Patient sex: F
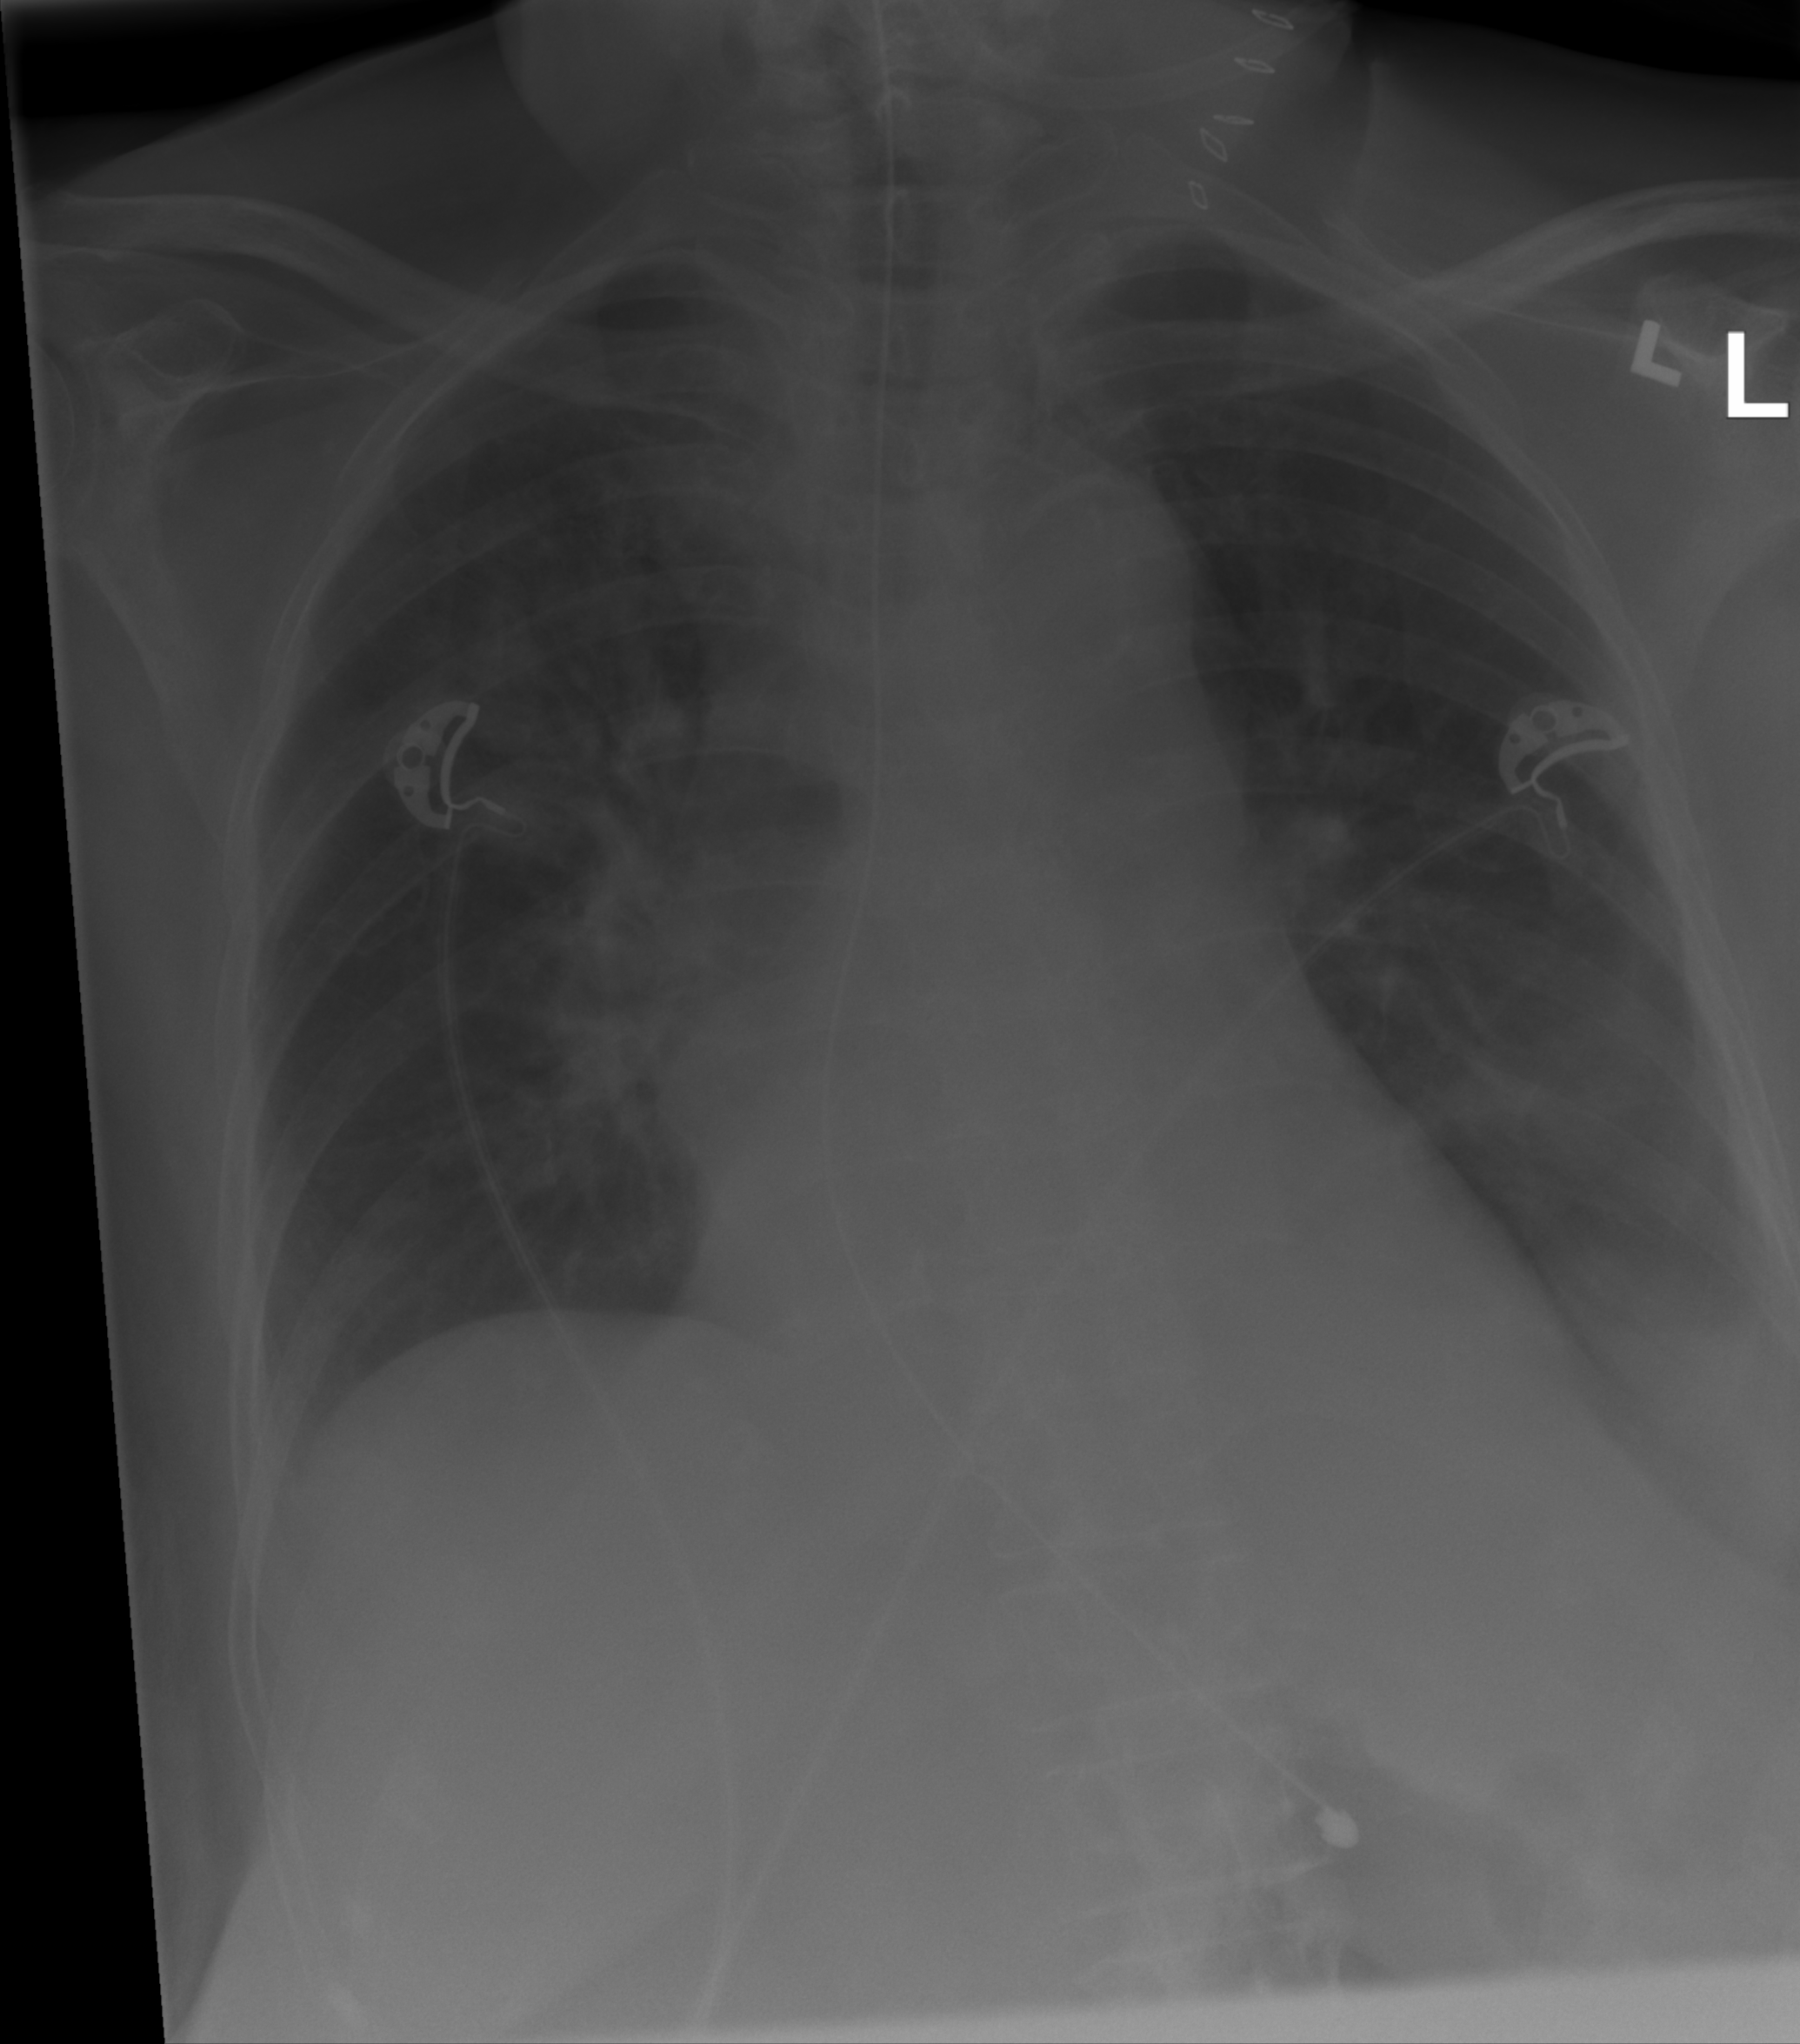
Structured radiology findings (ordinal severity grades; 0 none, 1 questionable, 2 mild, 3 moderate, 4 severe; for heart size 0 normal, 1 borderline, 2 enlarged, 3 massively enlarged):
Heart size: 0
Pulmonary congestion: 0
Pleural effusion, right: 0
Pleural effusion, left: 2
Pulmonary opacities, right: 1
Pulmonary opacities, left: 1
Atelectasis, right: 1
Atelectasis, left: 2